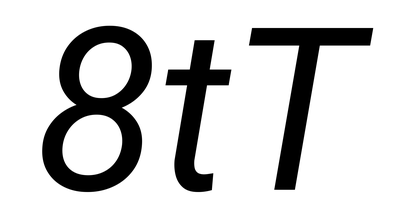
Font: Roboto-Italic_Italic